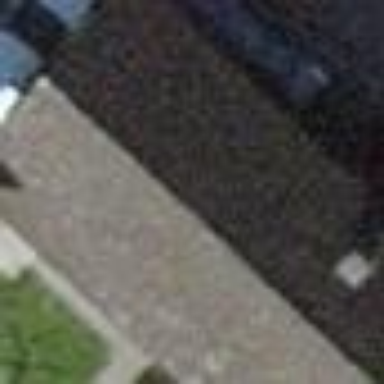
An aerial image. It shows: Group of garages.